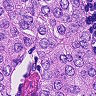
Metastatic tissue present: yes